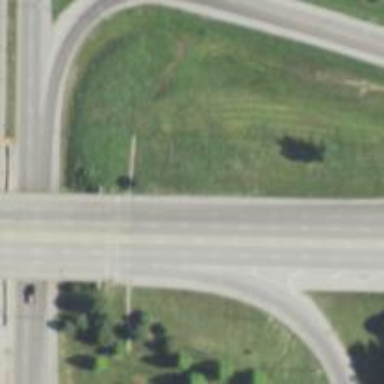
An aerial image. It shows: Bridge crossing over highway trunk expressway.